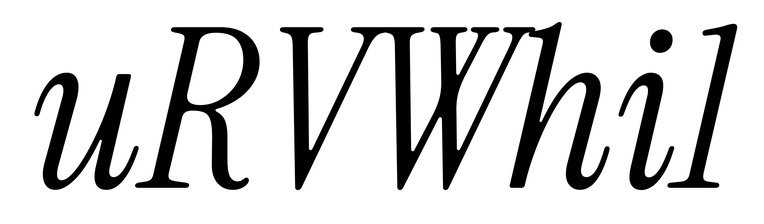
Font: InstrumentSerif-Italic